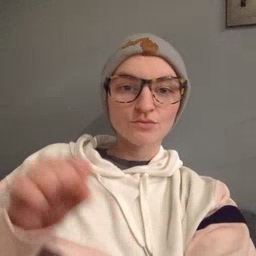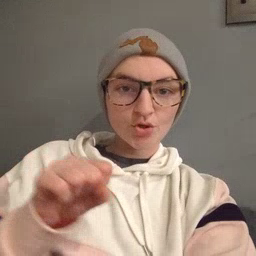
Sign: shoe